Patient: sex F, age 43
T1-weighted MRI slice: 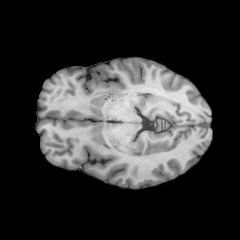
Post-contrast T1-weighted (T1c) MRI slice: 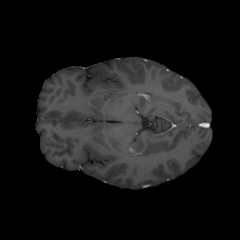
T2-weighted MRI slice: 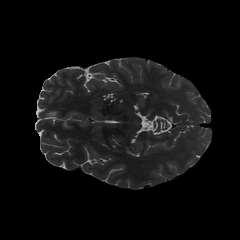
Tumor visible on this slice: yes
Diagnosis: Oligodendroglioma, IDH-mutant, 1p/19q-codeleted
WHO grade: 2